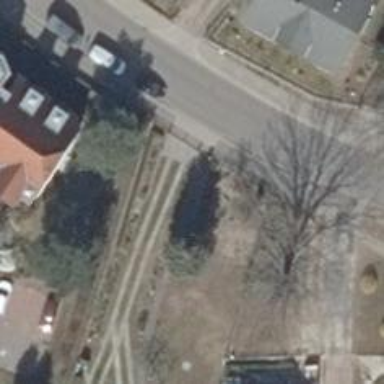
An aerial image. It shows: Driveway.